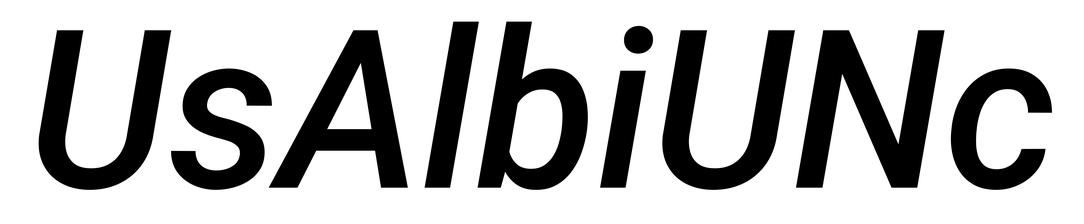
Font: Roboto-Italic_Medium_Italic